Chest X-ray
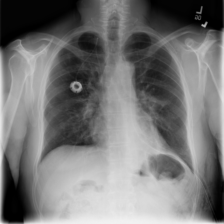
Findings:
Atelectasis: positive
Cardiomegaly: negative
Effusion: negative
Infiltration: negative
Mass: negative
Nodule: negative
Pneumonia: negative
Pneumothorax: negative
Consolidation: negative
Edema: negative
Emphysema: positive
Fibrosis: negative
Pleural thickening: negative
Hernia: negative